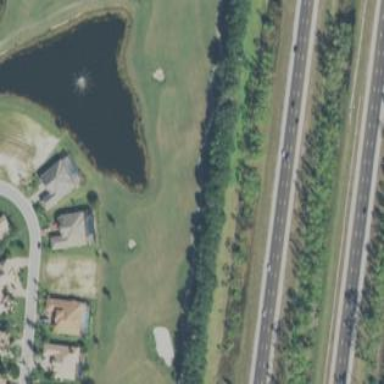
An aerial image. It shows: Golf fairway surrounded by grass.